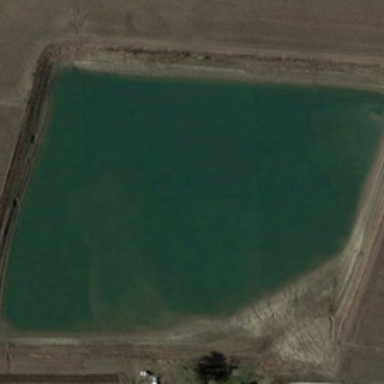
A large pond is surrounded by yellow green trees .